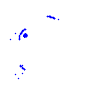
Particle: electron